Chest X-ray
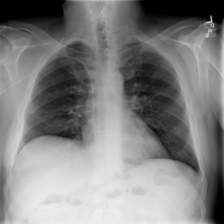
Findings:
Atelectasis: negative
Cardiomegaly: negative
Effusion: negative
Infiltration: negative
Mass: negative
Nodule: negative
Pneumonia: negative
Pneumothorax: negative
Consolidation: negative
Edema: negative
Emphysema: negative
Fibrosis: negative
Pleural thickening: negative
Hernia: negative